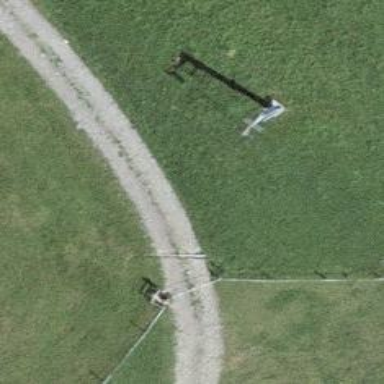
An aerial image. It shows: Pylon used for aerialway.